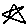
Label: star